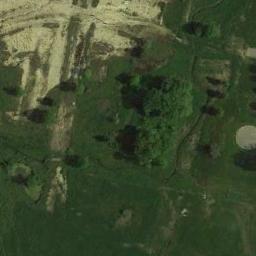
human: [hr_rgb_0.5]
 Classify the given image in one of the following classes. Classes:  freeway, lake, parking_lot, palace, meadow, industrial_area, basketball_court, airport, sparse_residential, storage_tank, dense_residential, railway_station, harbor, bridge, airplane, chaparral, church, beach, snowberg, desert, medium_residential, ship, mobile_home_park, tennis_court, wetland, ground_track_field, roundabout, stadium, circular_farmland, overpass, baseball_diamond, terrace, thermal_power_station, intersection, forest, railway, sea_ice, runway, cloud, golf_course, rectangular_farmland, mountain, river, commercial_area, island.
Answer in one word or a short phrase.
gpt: meadow